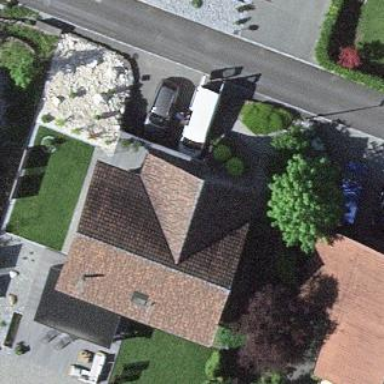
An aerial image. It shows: Detached building.